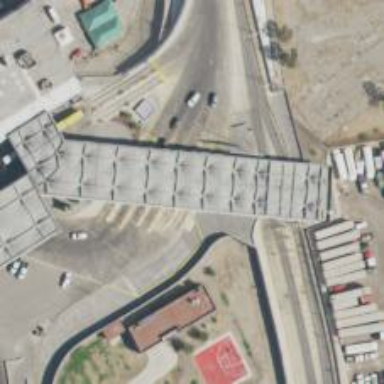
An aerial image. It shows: Border control barrier.